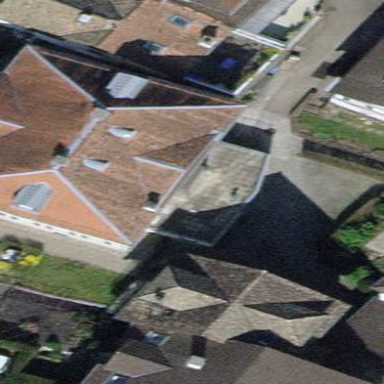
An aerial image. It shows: Building part with flat roof.